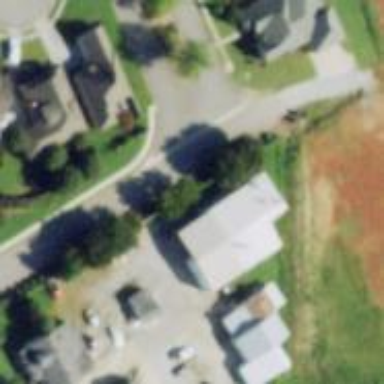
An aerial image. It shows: Residential road with sidewalk on the left.